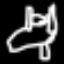
Label: chair